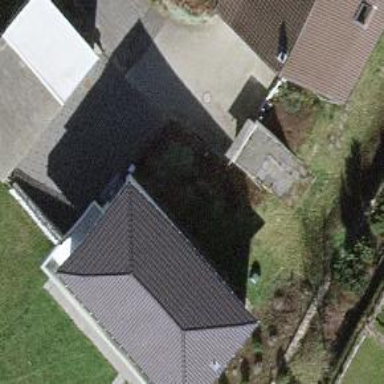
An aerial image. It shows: Building with hipped roof shape.